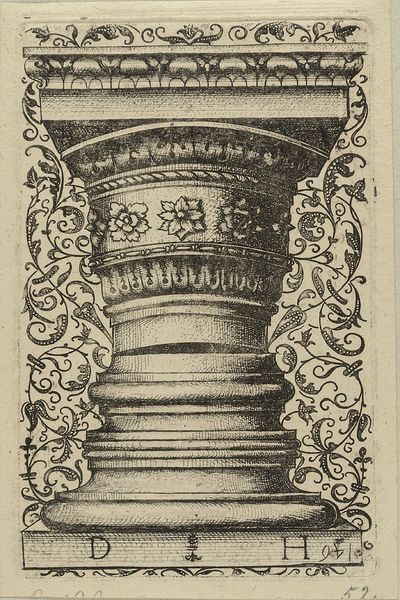
Titel: Kapitell und Basis einer Säule
Künstler: Daniel Hopfer
Standort: Hamburg
Institution: Museum für Kunst und Gewerbe Hamburg
Schlagwörter: pfeiler, säule, zeichnung, signatur, renaissance, papier, grafik, graphik, jugendstil, ornamente, fotografie, photographie, druckgraphik, druckgrafik, radierung, kapitell, basis, arabeske, rankenwerk, rankenornament, gerippt, reproduktionen, dh, druckerzeugnisse, ornamentstich, vorlageblätter, ornatmente